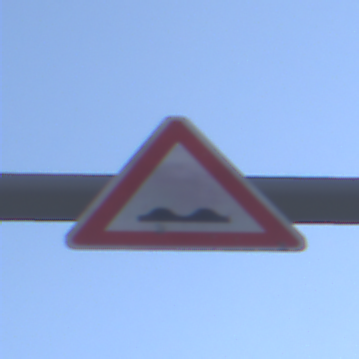
Verkehrszeichen: UnebeneFahrbahn
Umgebung: Outdoor, Urban
Tageszeit: SunriseSunset
Wetter: PartlyCloudy
Licht: Natural
Jahreszeit: NotSpecified
Kontrast: LowContrast